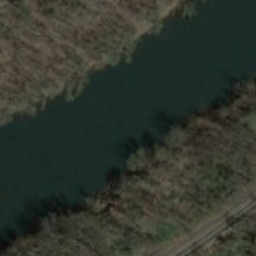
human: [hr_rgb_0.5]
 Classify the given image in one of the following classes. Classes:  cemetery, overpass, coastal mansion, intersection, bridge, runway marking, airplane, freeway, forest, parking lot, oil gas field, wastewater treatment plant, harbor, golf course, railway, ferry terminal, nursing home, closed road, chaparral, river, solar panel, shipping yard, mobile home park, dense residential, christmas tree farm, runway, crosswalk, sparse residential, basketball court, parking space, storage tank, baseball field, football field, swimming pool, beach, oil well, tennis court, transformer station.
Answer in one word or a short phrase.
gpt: river